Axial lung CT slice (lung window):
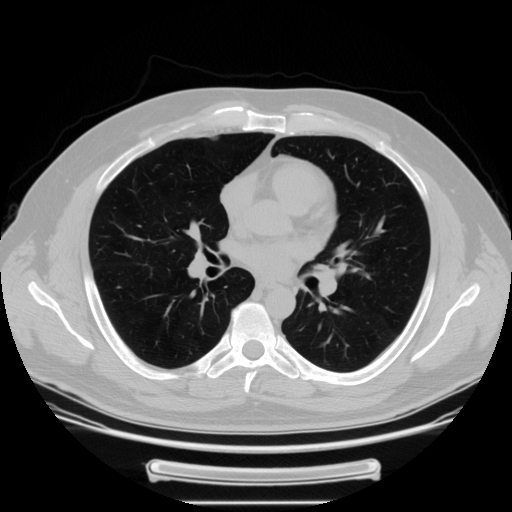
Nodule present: no